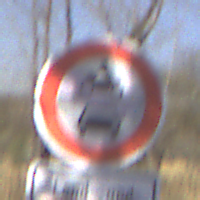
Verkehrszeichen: VerbotKraftfahrzeuge
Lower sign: BesondereFahrzeugeUndTransportgueter8
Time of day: Midday
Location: Outdoor (Nature)
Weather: Clear
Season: NotSpecified
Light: Natural